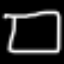
Label: square